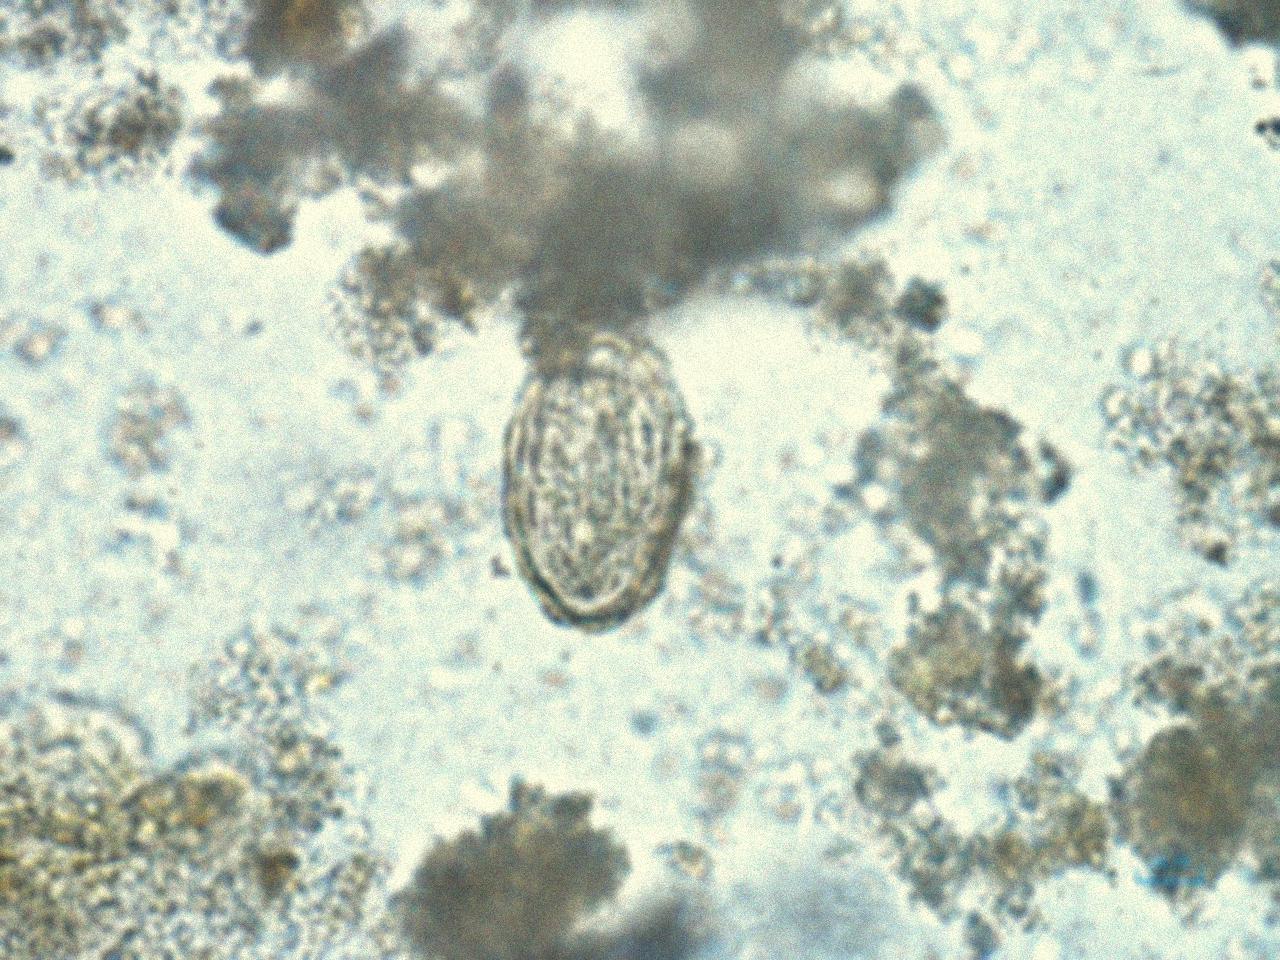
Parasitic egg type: Ascaris lumbricoides